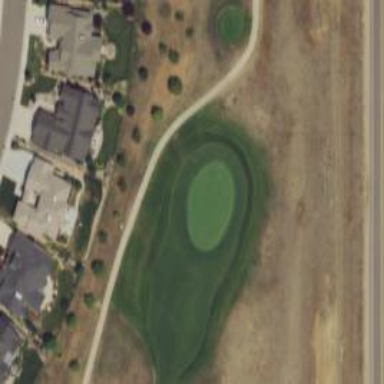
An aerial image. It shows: View of golf hole.